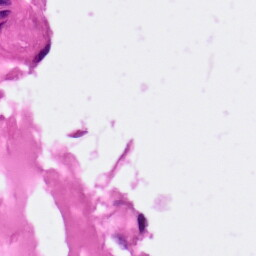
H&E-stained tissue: Pancreatic